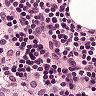
Metastatic tissue present: no